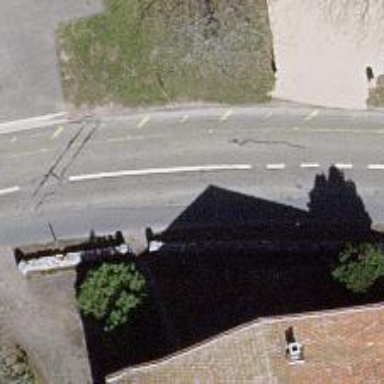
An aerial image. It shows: Asphalt road classified as tertiary.